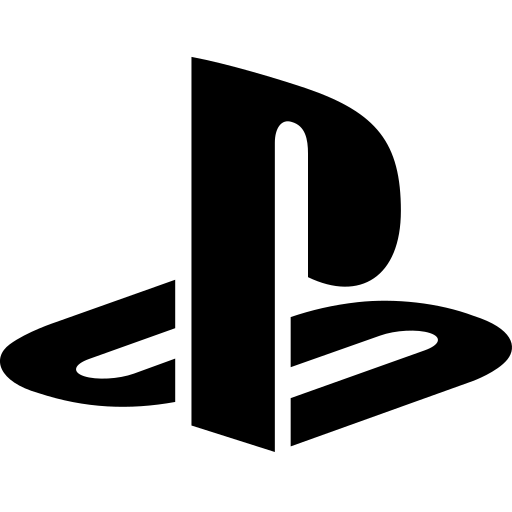
Tags: icon, FontAwesome, fa-icon, brand, playstation